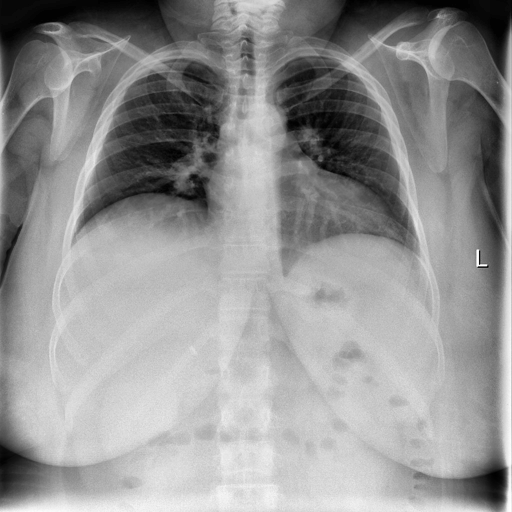
Finding: NORMAL